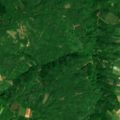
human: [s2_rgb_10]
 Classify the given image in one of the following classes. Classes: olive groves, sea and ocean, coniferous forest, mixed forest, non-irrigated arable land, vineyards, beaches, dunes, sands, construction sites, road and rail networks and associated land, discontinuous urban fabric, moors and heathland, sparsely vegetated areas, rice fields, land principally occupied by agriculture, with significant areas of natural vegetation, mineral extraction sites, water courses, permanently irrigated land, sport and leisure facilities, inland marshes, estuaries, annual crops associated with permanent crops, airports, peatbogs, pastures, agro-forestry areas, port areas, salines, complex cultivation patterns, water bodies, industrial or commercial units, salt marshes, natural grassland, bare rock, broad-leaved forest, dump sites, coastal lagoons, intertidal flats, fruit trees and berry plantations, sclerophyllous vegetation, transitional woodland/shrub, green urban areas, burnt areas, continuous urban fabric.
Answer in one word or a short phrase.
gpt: complex cultivation patterns, broad-leaved forest, transitional woodland/shrub